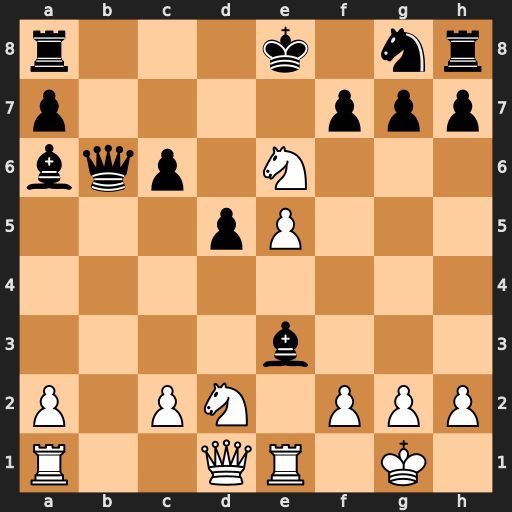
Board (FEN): r3k1nr/p4ppp/bqp1N3/3pP3/8/4b3/P1PN1PPP/R2QR1K1
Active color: w
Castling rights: kq
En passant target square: -
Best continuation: Nxg7+ Kf8 Rxe3